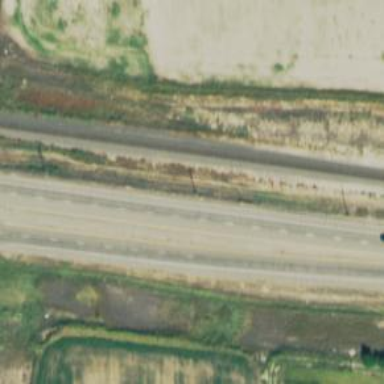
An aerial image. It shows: Trunk highway with asphalt surface and grade1 tracktype.